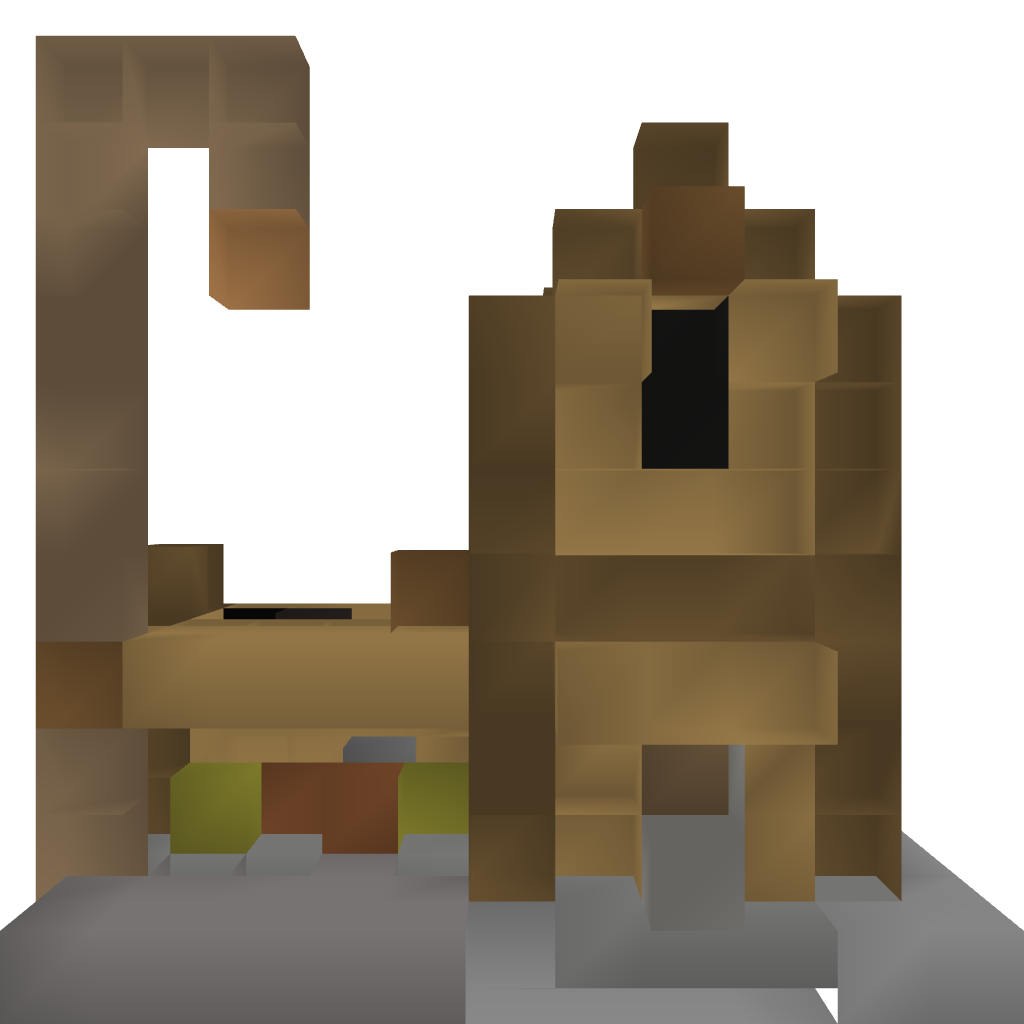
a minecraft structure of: Special Shop